Aerial crown-view tile of a tropical tree (Barro Colorado Island, Panama), acquired 20250217:
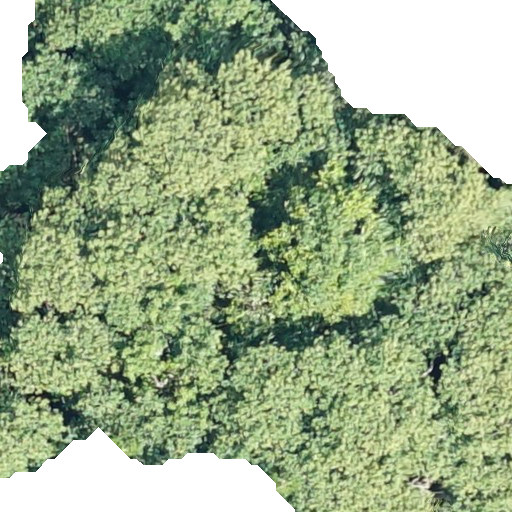
Species: Hieronyma alchorneoides
GBIF accepted scientific name: Hieronyma alchorneoides
Crown area: 408.95 m²